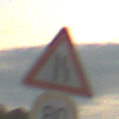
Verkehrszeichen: EinseitigVerengteFahrbahnRechts
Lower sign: Geschwindigkeit80
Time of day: SunriseSunset
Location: Outdoor (RoadRail)
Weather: PartlyCloudy
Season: NotSpecified
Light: Natural